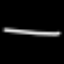
Label: line